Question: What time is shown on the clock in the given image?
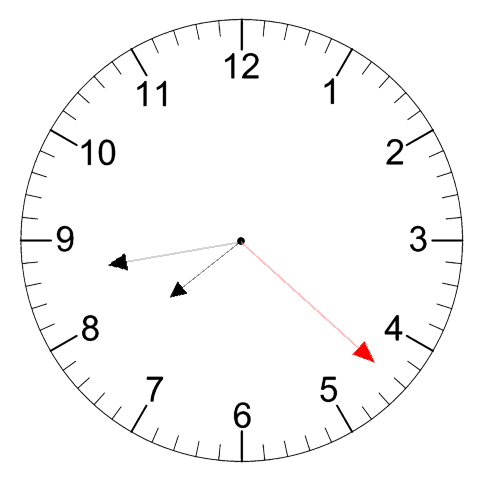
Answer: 07:43:22